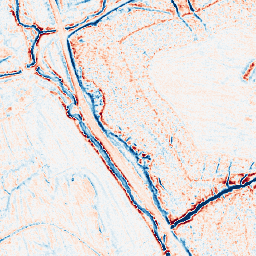
Category: edge_preserving
Decomposition family: anisotropic_diffusion
Decomposition parameters: iterations: 10
kappa: 100
gamma: 0.15
Upsampling method: nearest
Upsampling parameters: scale: 2
Upsampling scale: 2